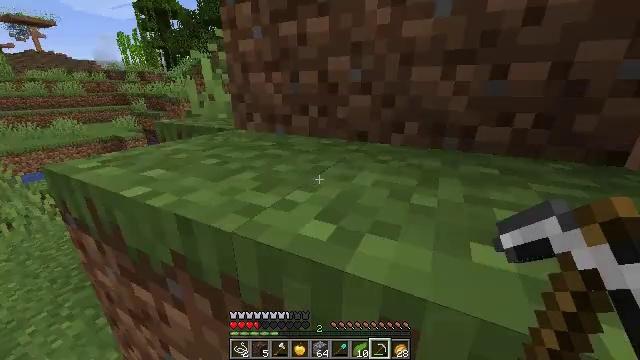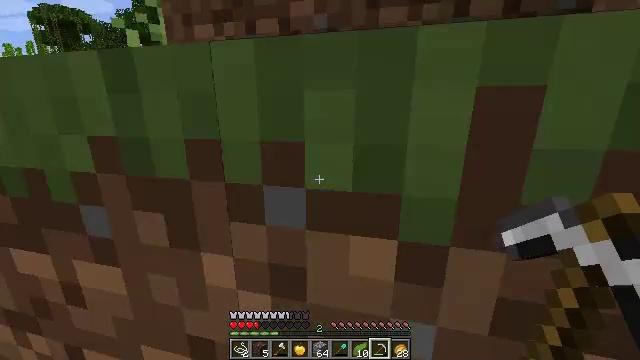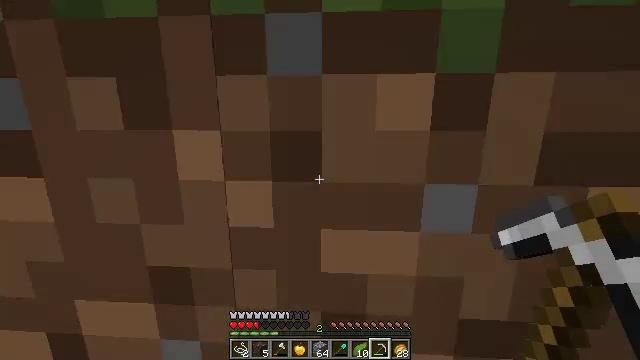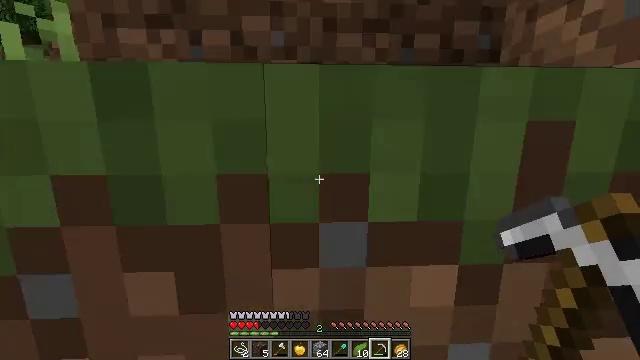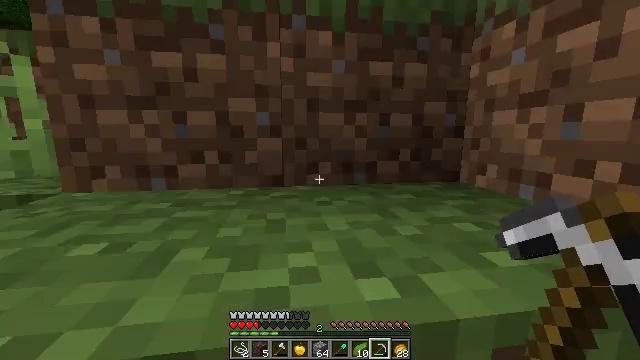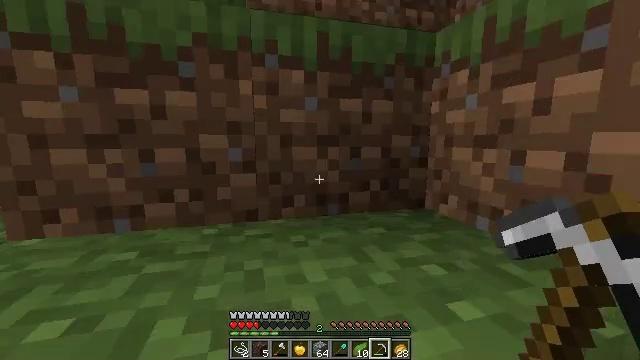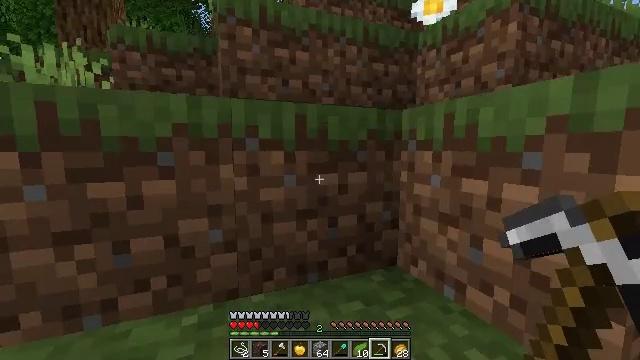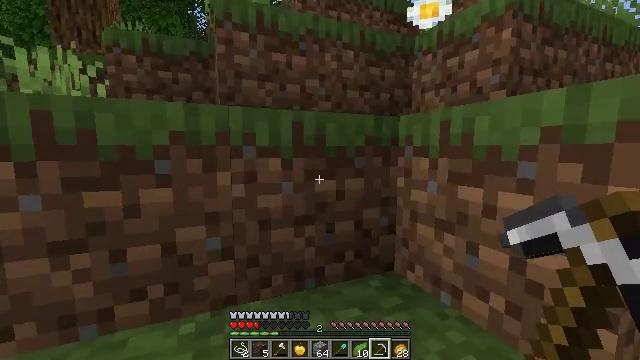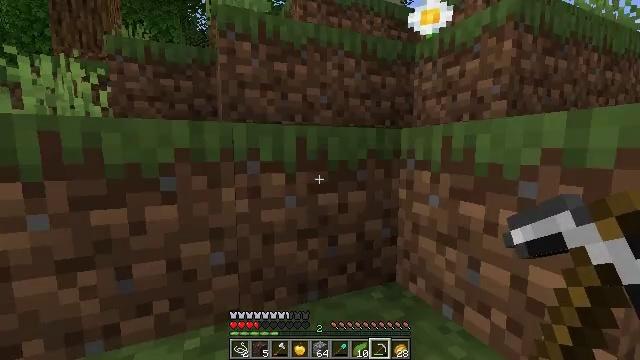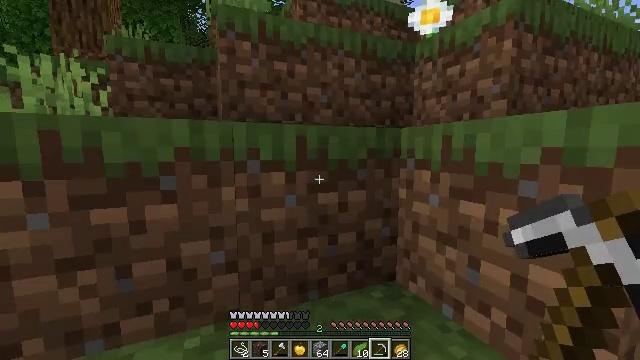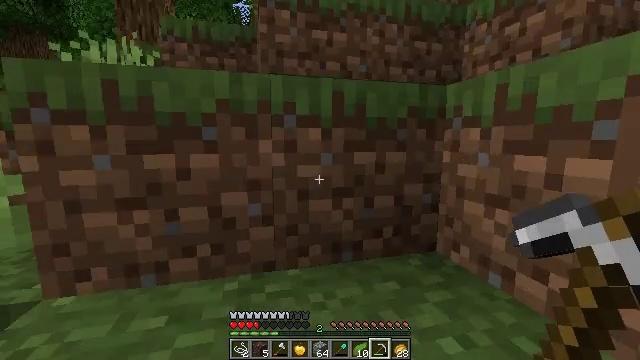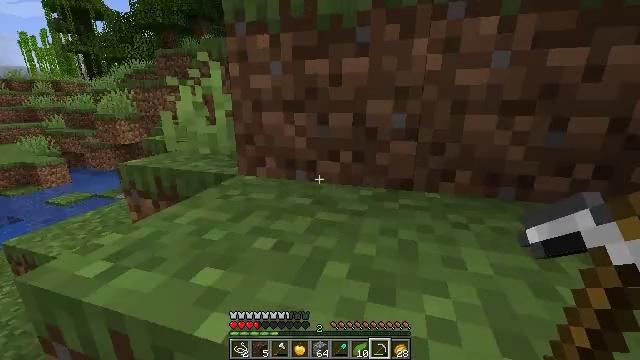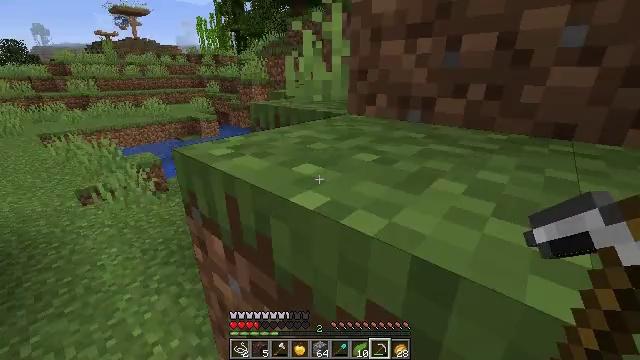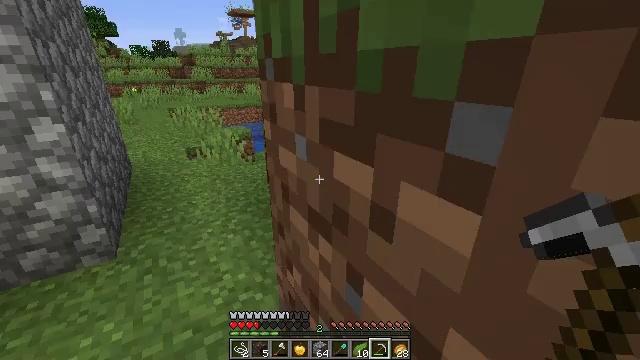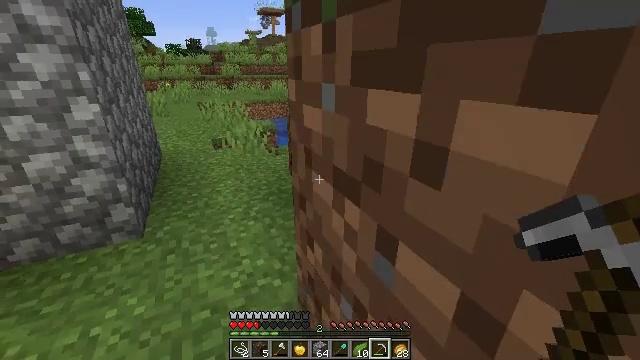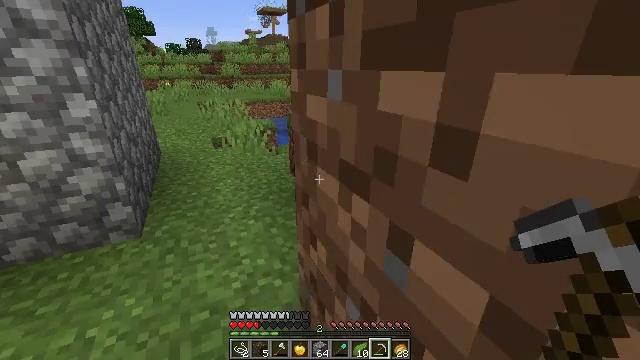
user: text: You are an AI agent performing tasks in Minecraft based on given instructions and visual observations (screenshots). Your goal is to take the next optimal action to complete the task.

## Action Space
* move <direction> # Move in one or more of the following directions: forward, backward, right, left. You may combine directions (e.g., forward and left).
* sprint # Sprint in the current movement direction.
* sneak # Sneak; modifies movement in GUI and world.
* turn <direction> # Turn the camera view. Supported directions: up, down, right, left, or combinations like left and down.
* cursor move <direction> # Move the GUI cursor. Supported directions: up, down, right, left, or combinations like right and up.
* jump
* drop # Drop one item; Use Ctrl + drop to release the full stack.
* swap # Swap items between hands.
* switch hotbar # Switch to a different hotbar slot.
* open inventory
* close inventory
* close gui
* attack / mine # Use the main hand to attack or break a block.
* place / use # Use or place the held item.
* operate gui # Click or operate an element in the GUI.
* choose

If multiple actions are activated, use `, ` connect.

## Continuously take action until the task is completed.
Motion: motion action
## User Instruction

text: Collect kelp plant from the sea.
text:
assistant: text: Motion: move forward, turn right and up, jump
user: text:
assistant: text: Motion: move forward, turn right and up, jump
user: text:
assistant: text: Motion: move forward, turn right and up, jump
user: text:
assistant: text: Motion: move forward, turn right and up, jump
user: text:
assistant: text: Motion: move forward, turn right and up, jump
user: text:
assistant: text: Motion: move forward, turn right and up, jump
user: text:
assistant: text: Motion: move forward, jump
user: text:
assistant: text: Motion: move forward, sprint, jump
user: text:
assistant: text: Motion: move forward, sprint, jump
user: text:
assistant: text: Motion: move forward, sprint, turn left and down, jump
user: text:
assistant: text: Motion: move forward, sprint, turn left and down, jump
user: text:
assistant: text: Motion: move forward, turn left and down, jump
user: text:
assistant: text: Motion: move forward, turn left, jump
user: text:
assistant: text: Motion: move forward, turn left, jump
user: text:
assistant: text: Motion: move forward
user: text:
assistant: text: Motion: move forward
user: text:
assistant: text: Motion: move forward, sprint
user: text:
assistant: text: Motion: move forward, sprint
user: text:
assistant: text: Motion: move forward, sprint
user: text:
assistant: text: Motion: move forward, sprint, turn right
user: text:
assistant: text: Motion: move forward, sprint, turn right and up
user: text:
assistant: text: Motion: move forward, turn right
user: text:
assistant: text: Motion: move forward, turn right
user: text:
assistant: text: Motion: move forward, sprint, turn right
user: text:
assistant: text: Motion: move forward, sprint, turn right
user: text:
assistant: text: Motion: move forward, sprint, turn right and up, jump
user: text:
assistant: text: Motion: move forward, turn right and up, jump
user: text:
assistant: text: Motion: move forward, jump
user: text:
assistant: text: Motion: move forward, turn left and up, jump
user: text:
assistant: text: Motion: move forward, turn left, jump